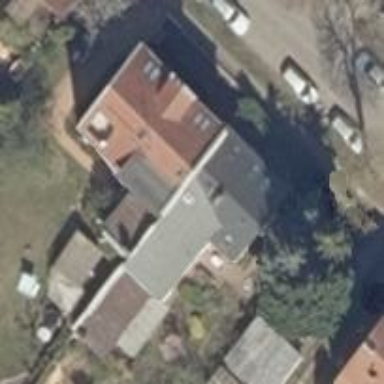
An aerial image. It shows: House with pitched roof.